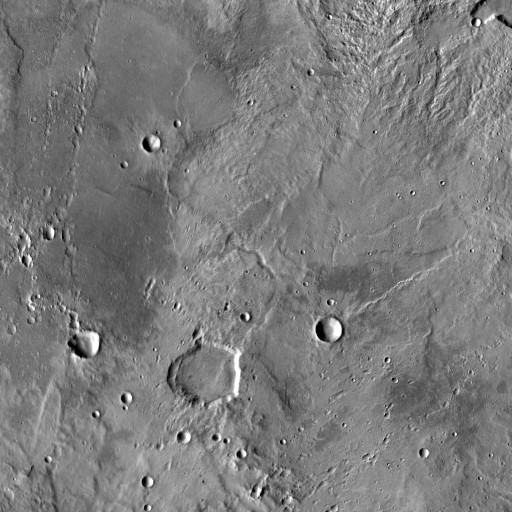
Crater classes present: Background, Other, Buried, Secondary